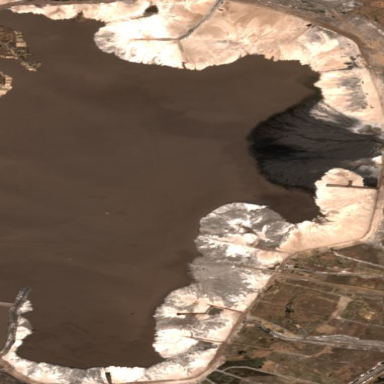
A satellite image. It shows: Tailings reservoir.